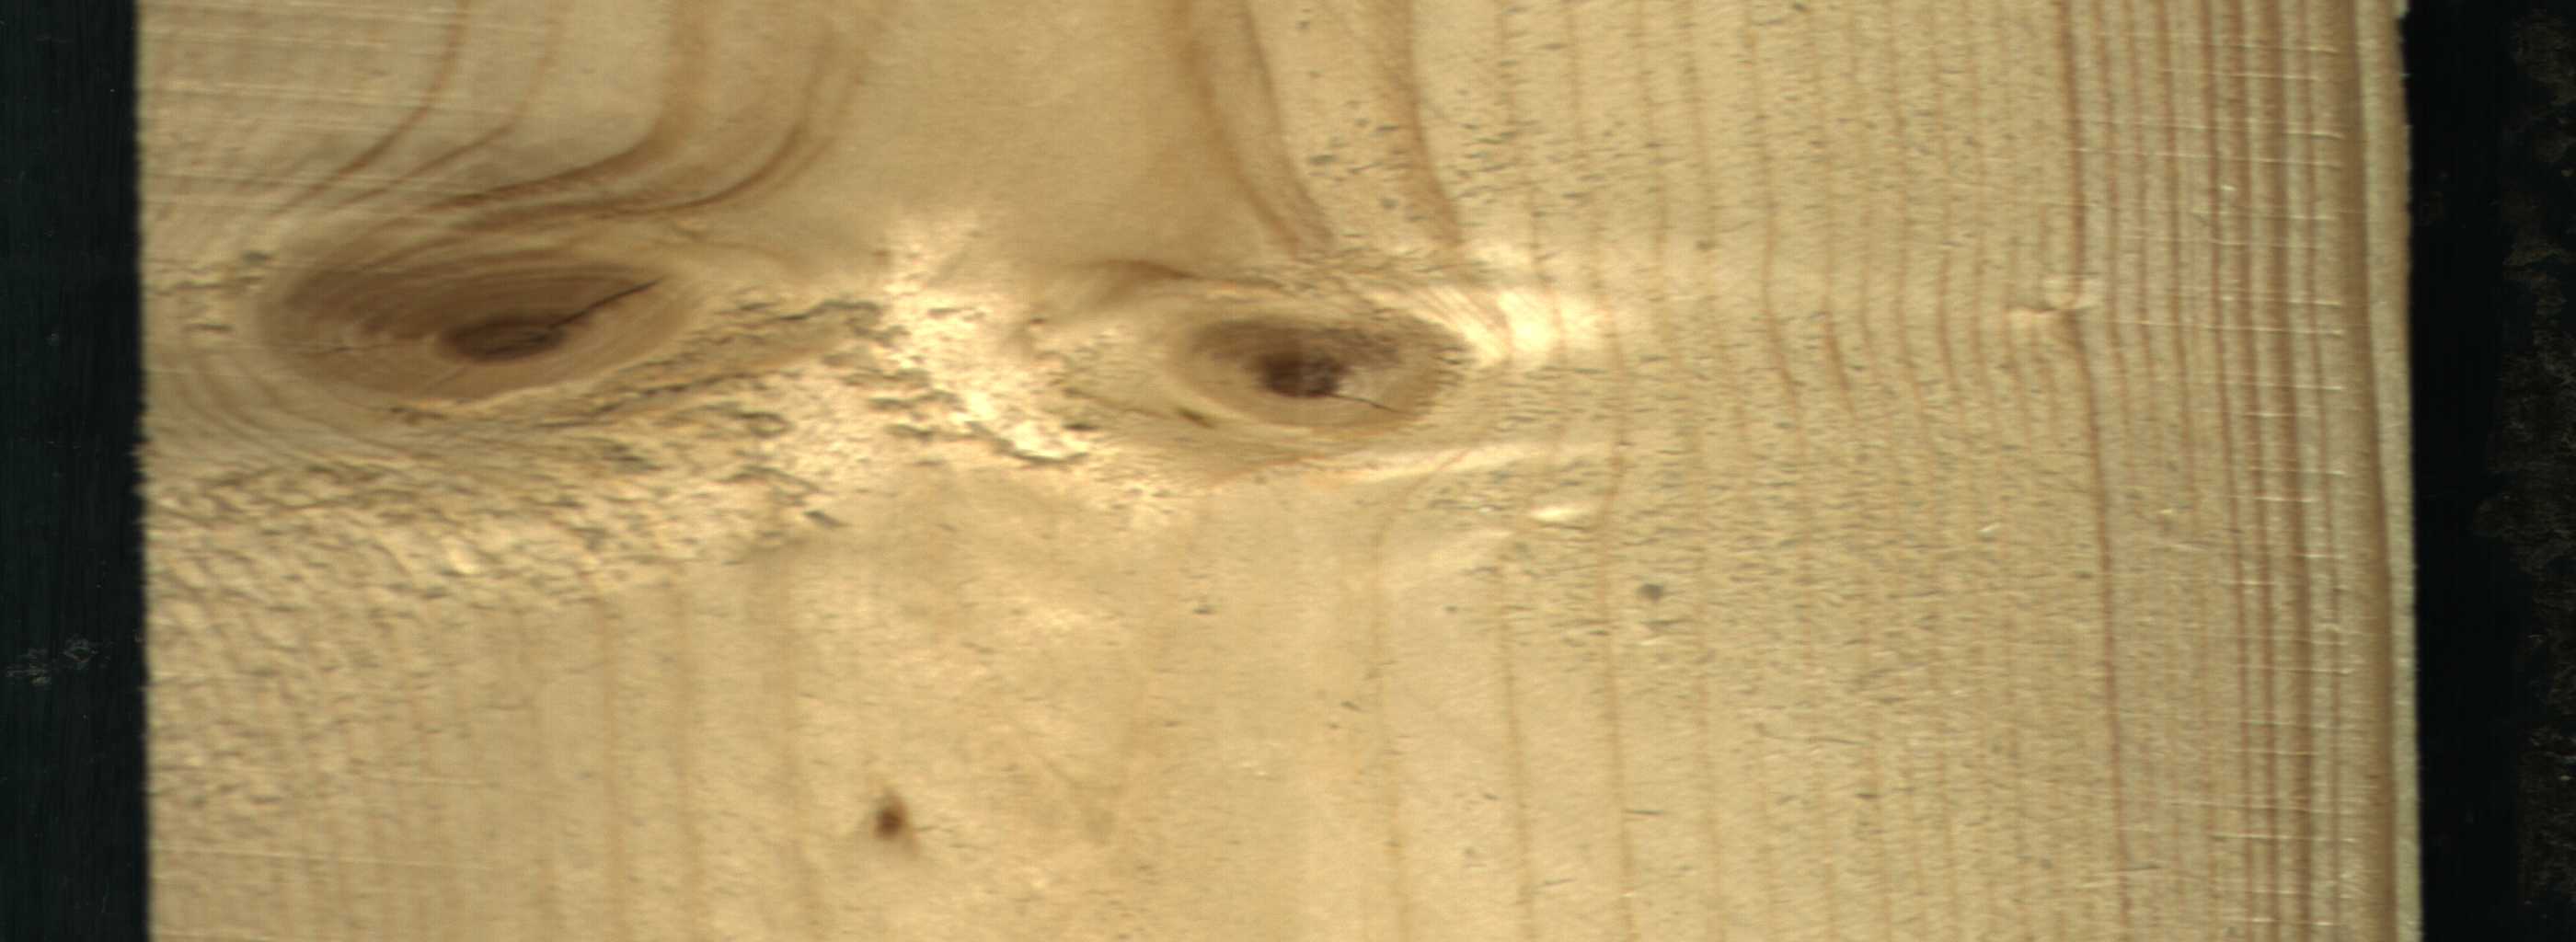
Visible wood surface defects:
resin
knot_with_crack
Live_Knot